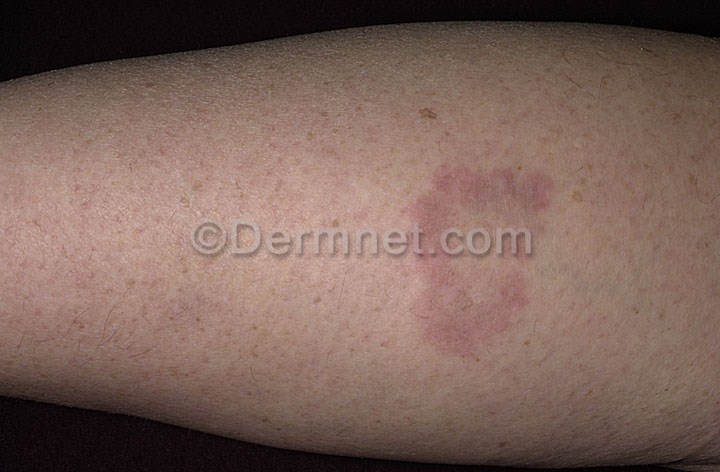
Disease: Systemic Disease